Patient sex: M
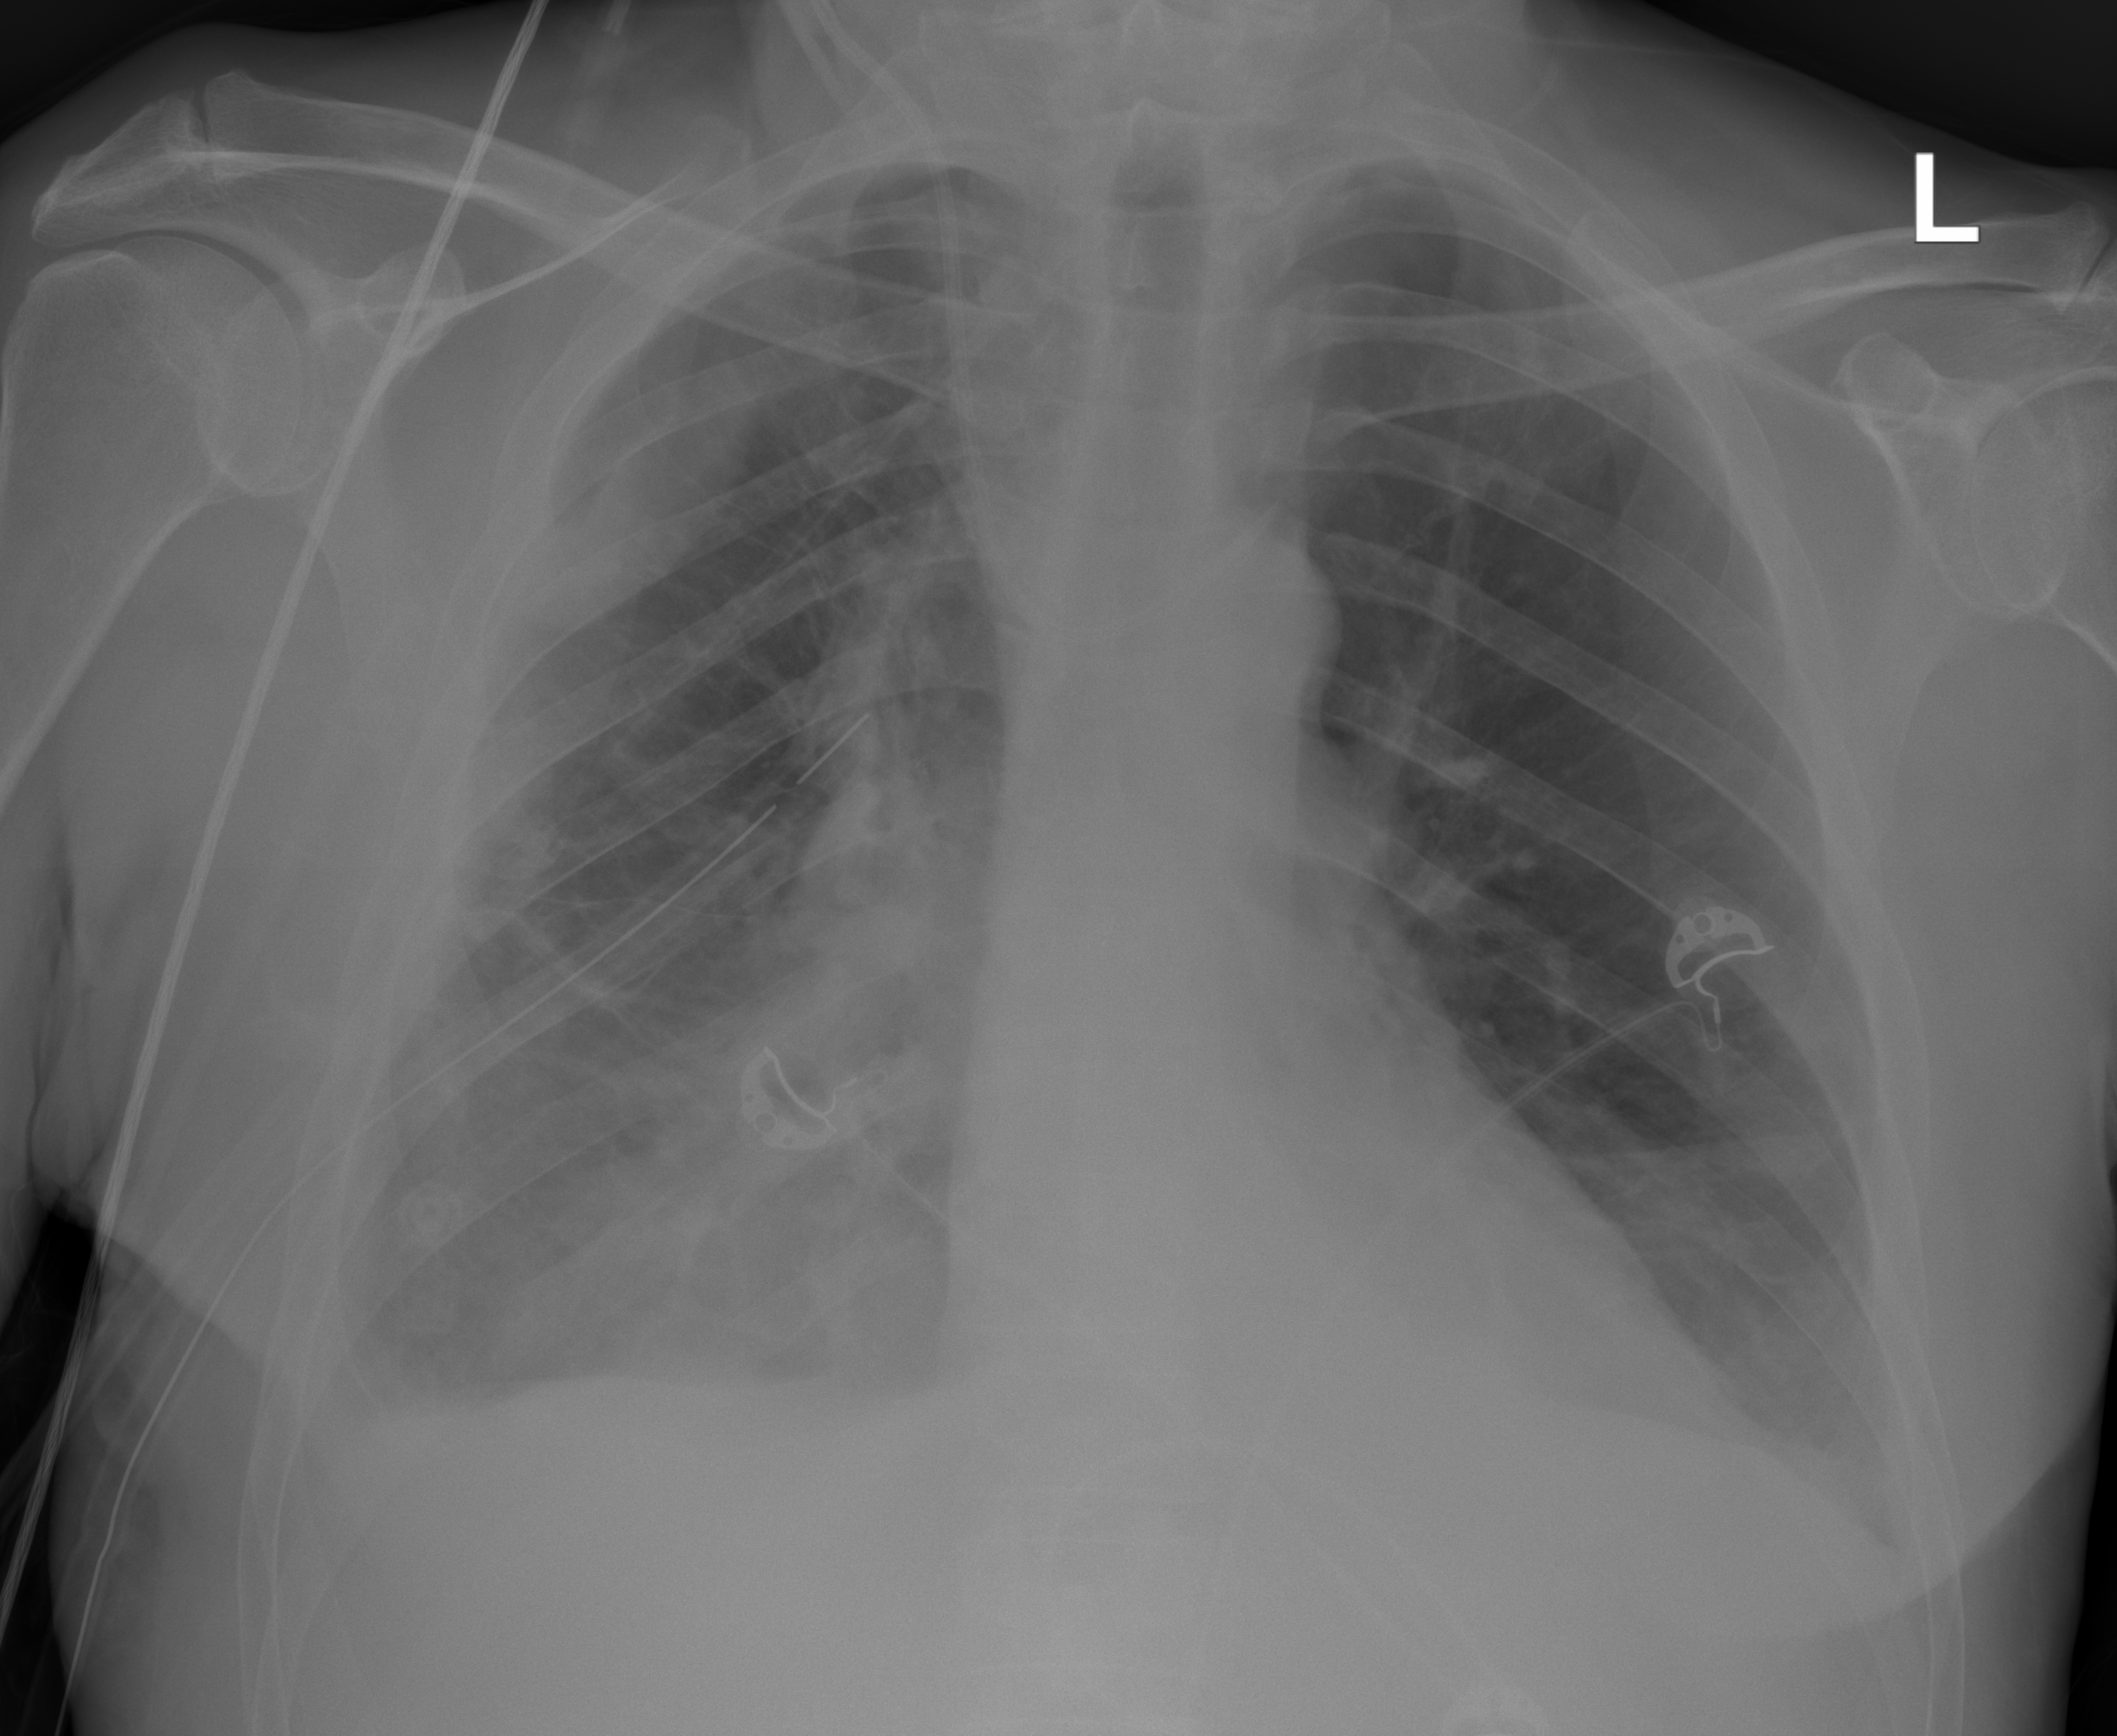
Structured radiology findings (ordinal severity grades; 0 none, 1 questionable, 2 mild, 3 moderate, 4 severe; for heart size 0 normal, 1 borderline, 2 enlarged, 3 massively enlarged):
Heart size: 0
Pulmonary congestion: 0
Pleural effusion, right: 2
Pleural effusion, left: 0
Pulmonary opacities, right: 2
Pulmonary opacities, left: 0
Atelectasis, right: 2
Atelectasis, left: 2